Field crop: maize
Growth stage: 2
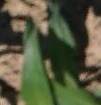
Species: maize